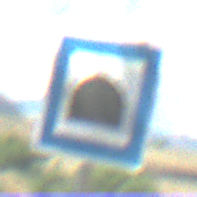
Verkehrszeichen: Tunnel
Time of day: Midday
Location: Outdoor (Nature)
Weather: PartlyCloudy
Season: Autumn
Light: Natural